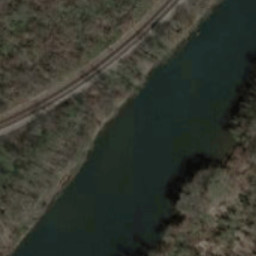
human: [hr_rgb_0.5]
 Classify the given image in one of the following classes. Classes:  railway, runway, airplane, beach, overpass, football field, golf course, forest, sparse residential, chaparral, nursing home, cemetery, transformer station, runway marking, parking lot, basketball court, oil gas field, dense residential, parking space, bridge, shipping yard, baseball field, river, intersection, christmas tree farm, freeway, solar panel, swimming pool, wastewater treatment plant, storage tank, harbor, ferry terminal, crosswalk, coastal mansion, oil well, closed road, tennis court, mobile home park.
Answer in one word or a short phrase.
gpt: river